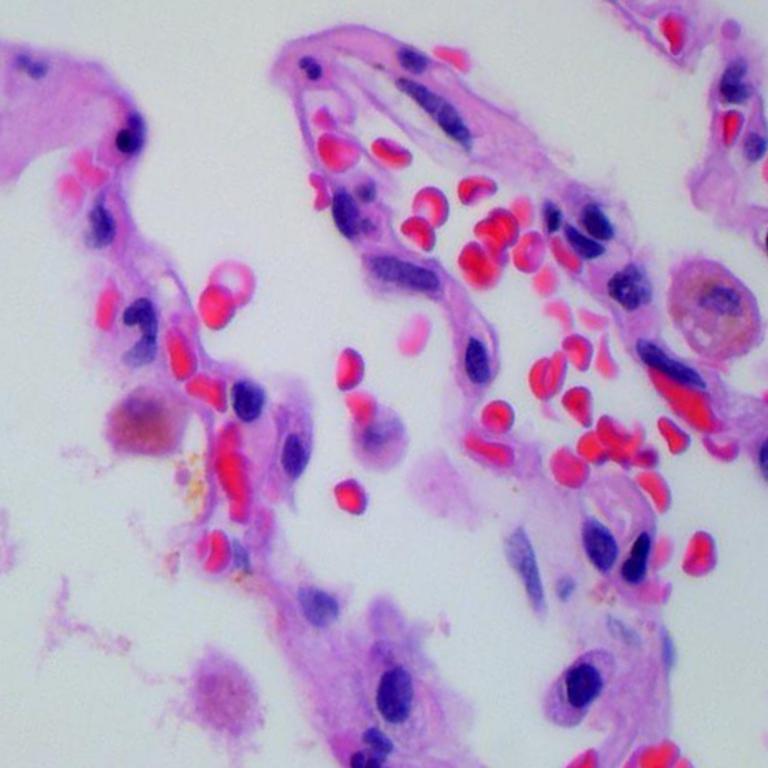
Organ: lung
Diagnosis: benign